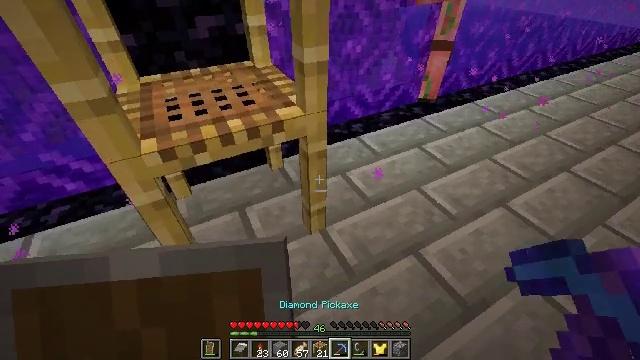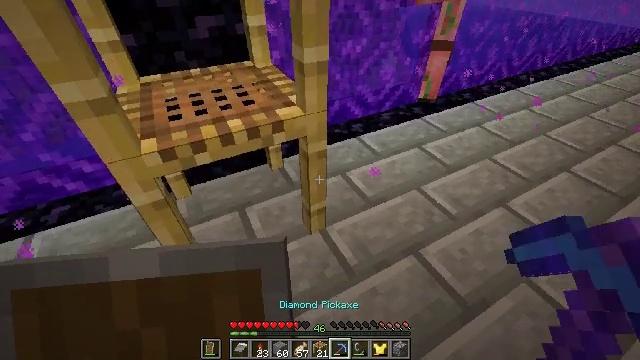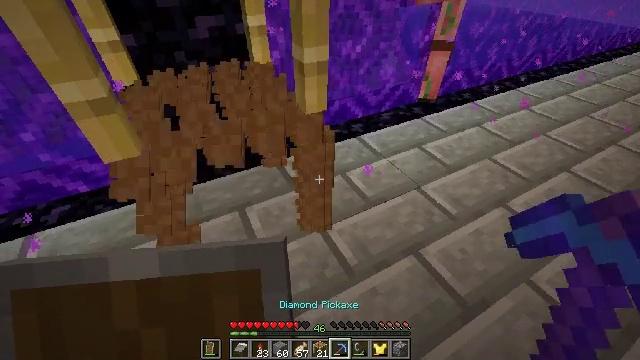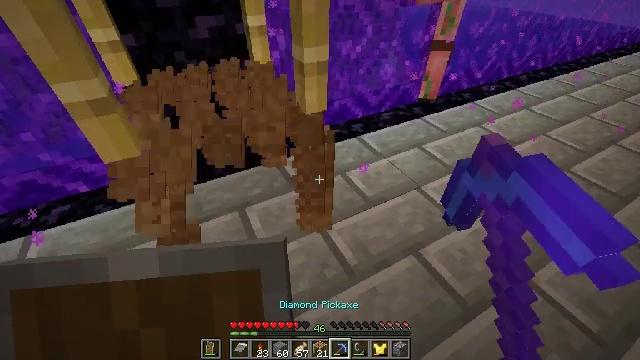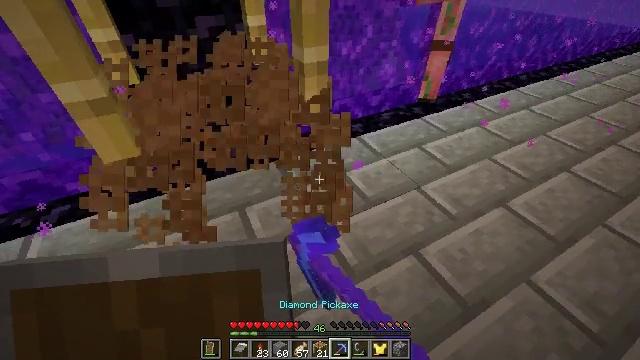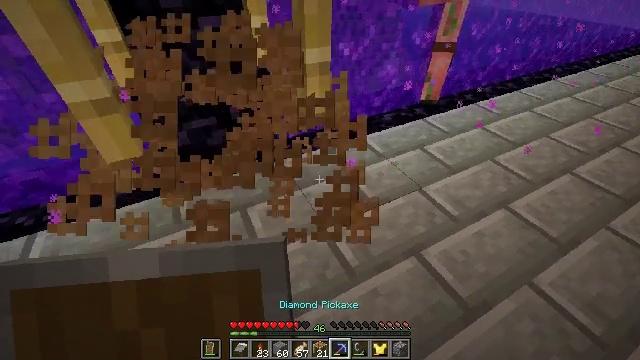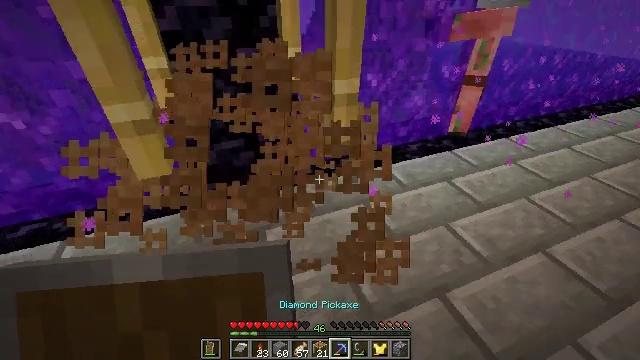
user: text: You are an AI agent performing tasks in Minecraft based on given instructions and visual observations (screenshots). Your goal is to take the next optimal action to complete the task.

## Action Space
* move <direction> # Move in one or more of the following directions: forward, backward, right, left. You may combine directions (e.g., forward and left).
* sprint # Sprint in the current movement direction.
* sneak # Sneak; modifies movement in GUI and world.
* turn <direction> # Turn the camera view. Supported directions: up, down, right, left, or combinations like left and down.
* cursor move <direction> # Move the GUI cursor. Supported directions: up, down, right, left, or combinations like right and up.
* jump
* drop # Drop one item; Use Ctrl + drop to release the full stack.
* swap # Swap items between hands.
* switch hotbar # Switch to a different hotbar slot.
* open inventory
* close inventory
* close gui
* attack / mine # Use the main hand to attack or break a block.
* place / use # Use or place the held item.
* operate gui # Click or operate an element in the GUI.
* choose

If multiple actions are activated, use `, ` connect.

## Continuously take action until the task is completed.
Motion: motion action
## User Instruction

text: Remove the scaffolding structure.
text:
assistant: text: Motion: no_op
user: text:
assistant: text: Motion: attack / mine
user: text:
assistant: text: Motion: attack / mine
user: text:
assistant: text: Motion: no_op
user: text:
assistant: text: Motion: no_op
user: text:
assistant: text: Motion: move forward, turn left and up
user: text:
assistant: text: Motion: no_op